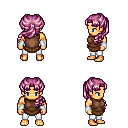
a pixel art fantasy rpg character, male body template, human, tanned skin, brown tunic, white pants, pink princess hairstyle, white cloth bracers, four views (front, back, left, right), 2x2 character sprite sheet, small pixel art, hard edges, no anti-aliasing